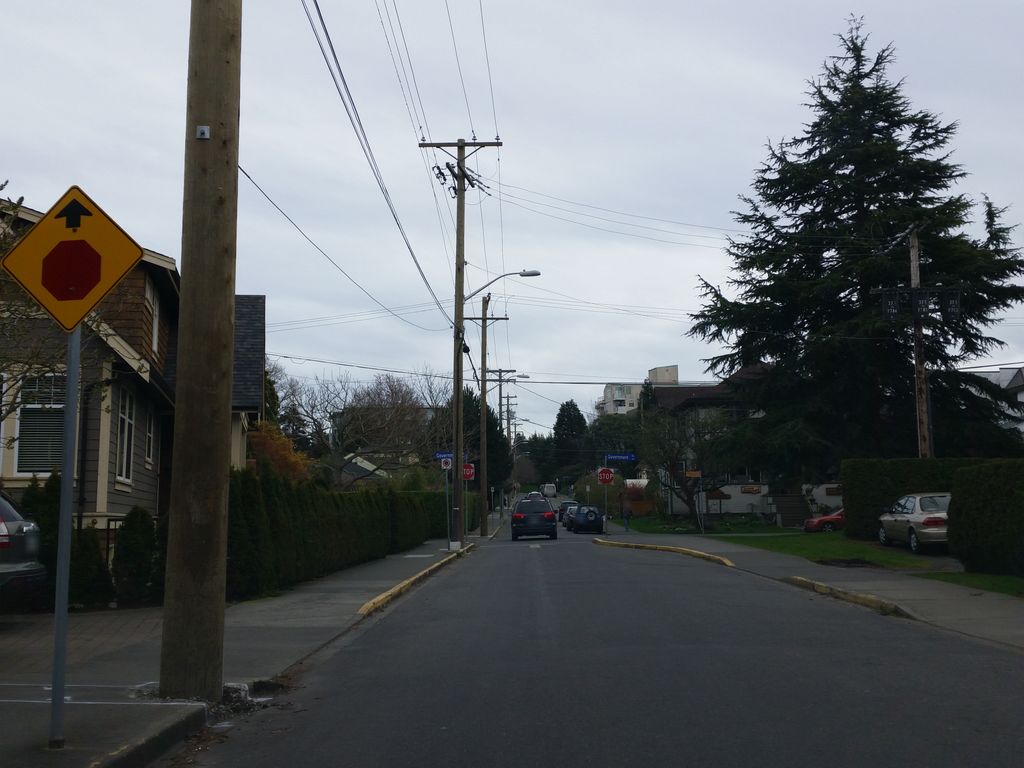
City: victoria